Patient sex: M
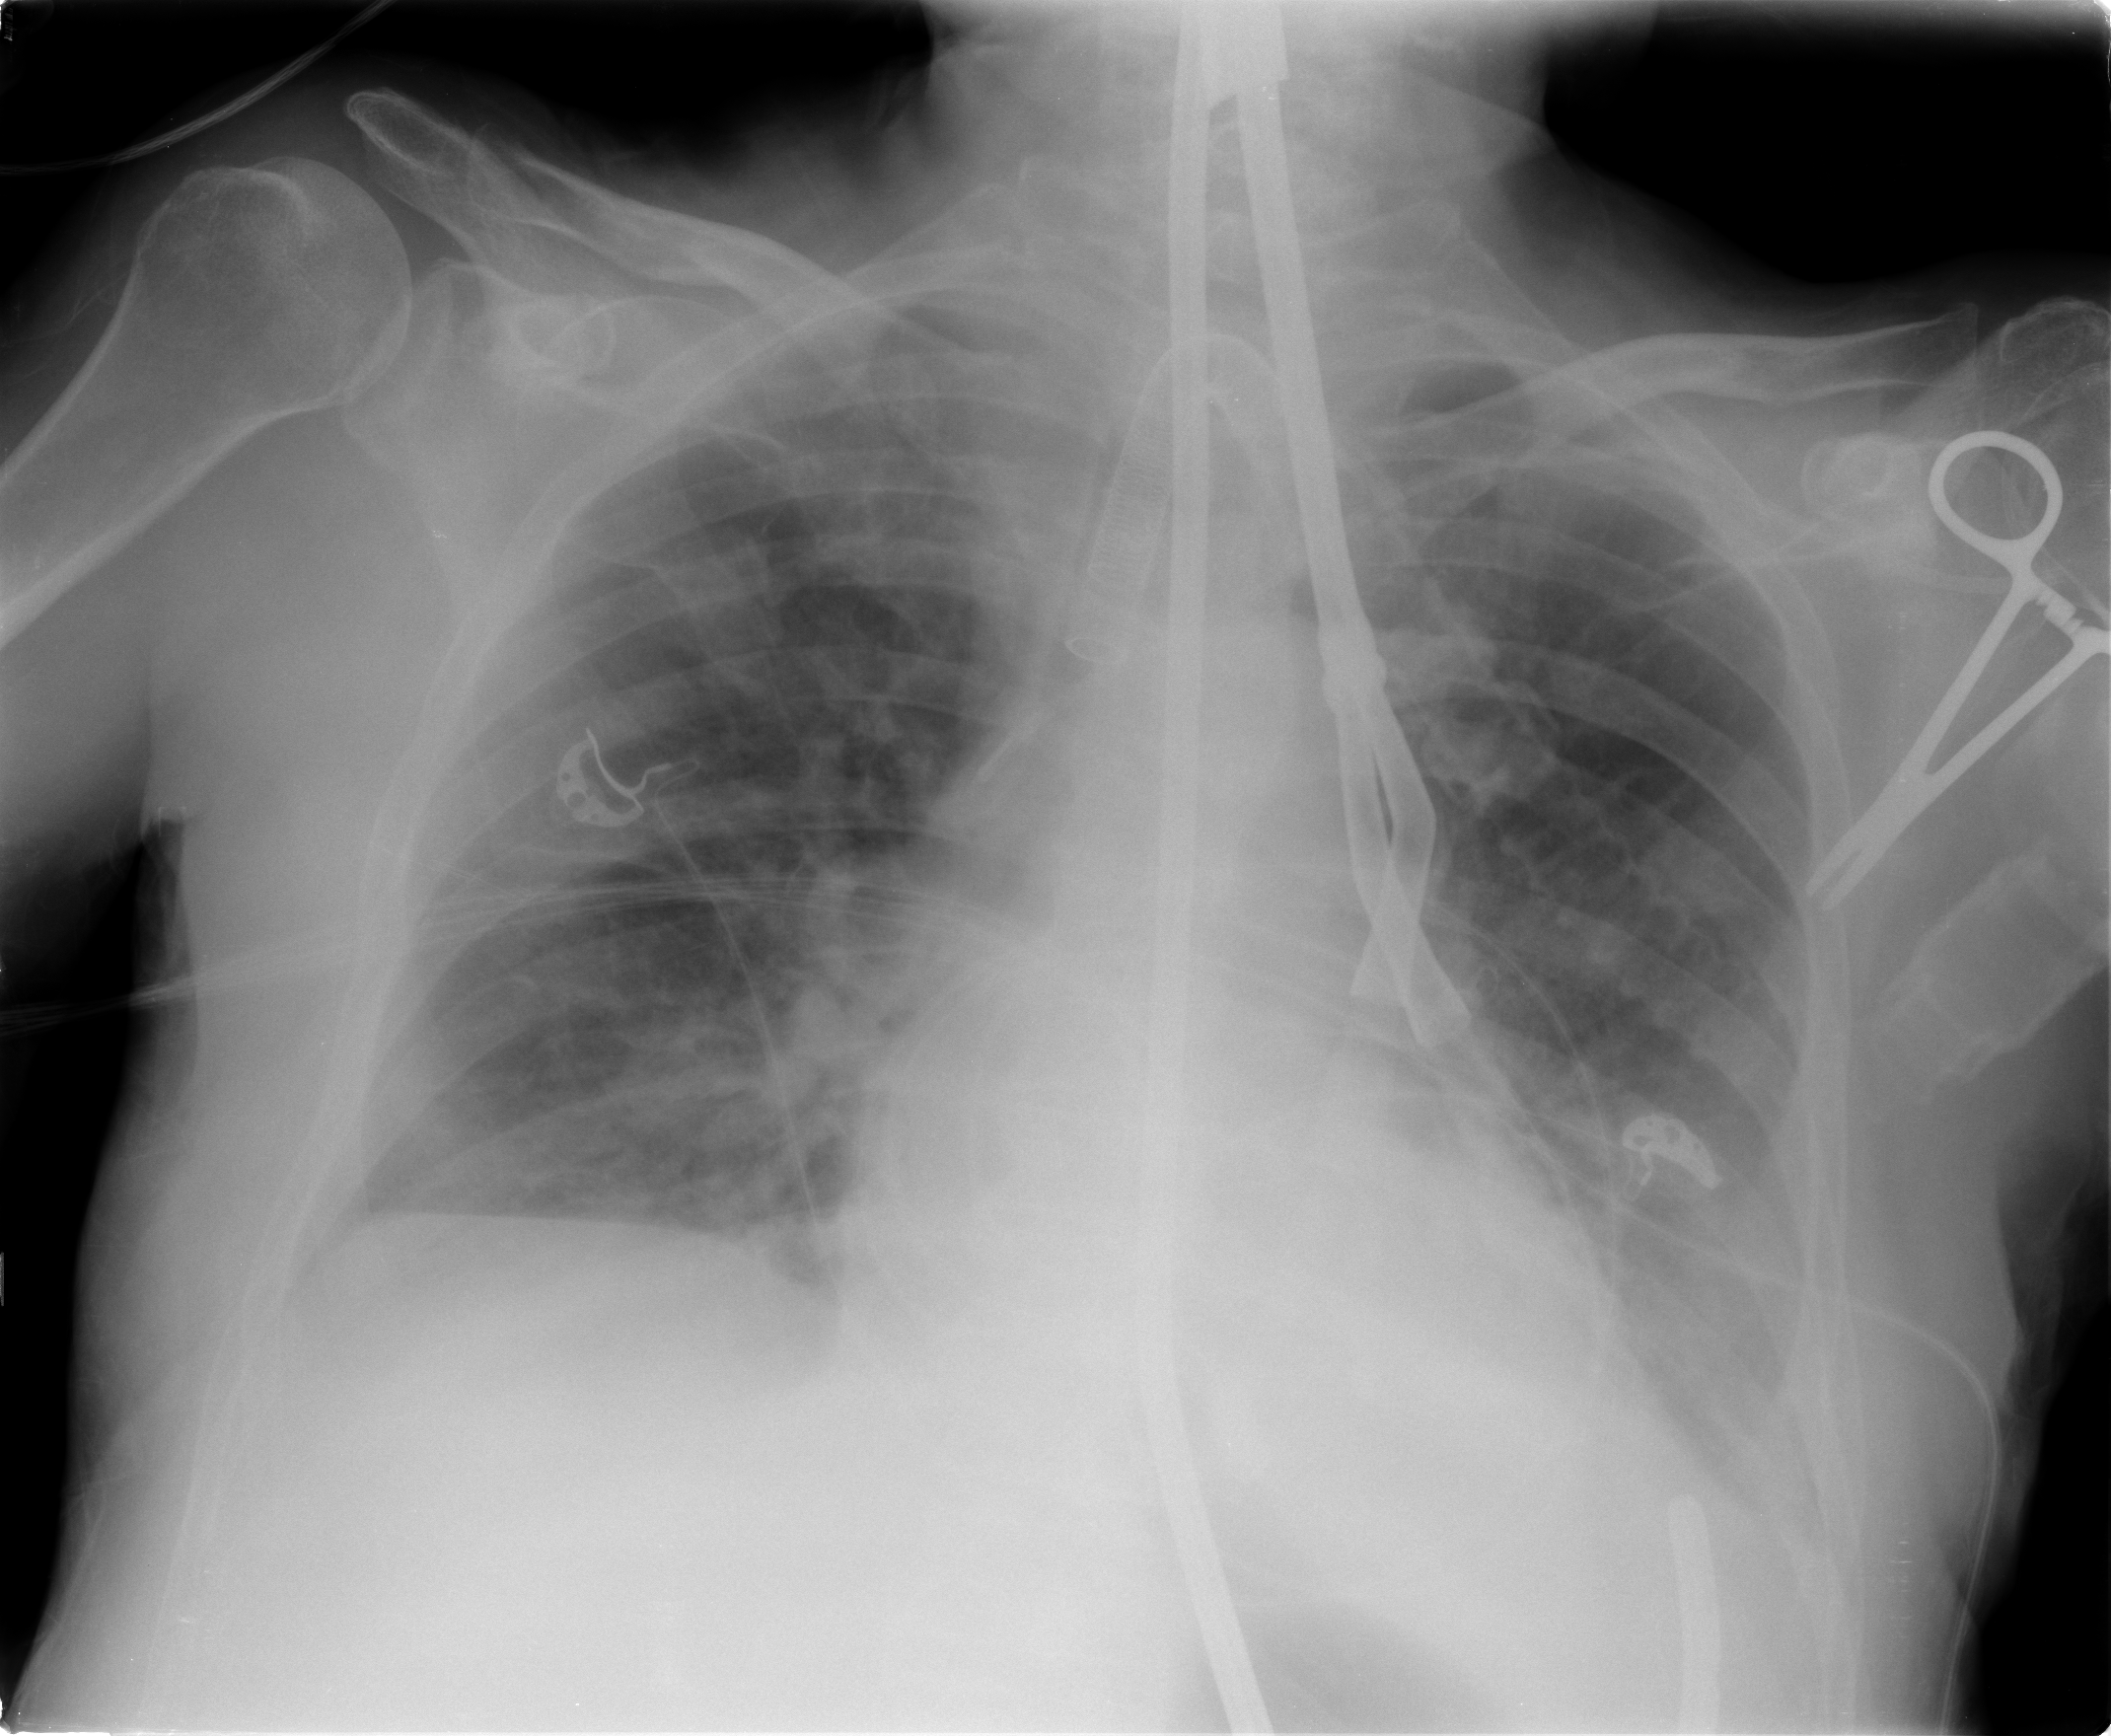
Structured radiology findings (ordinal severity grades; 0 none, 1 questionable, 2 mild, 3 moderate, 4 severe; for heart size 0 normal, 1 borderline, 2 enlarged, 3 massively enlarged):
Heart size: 1
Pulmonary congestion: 2
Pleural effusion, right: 1
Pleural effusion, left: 3
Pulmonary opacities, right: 2
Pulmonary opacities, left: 2
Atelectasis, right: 2
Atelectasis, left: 3